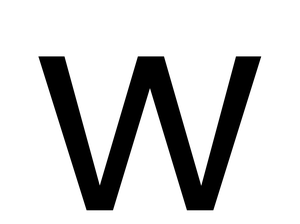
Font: Poppins-Regular